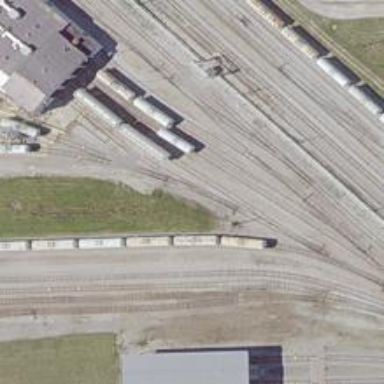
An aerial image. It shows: Railway spur service.